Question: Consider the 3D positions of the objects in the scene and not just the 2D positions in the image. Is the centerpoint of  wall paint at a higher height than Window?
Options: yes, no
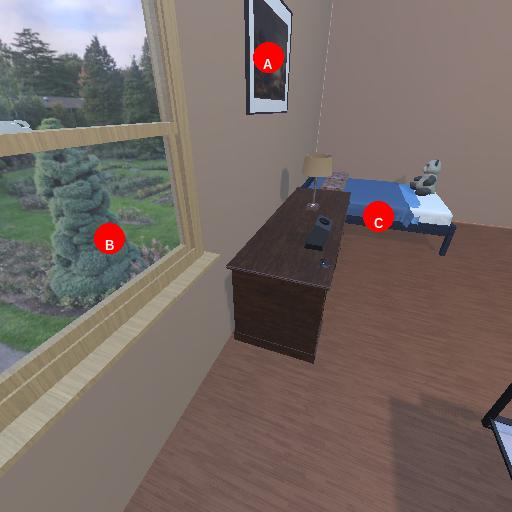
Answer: yes